Question: I have a custom TaskPane in Outlook. When the user toggles the visibility, I record it in the settings object so that the next time Outlook starts it will be shown/hidden as the user left it.
<URL> is raised in each of the following scenarios
1. The user clicks the X in the top right corner of the task pane
2. TaskPane.Visible is set in response to the user pressing a toggle button in the ribbon
3. The user presses the File menu button on the top left
The first two ways, the user clearly meant to hide the task pane. The third way the user was just trying to go to the menu screen (perhaps on their way to hit the Exit button).
Is there anyway to determine that the event was raised because of the File Menu? Any way to programatically determine if the File Menu is currently open?
Here's what I mean by the File Menu Screen:

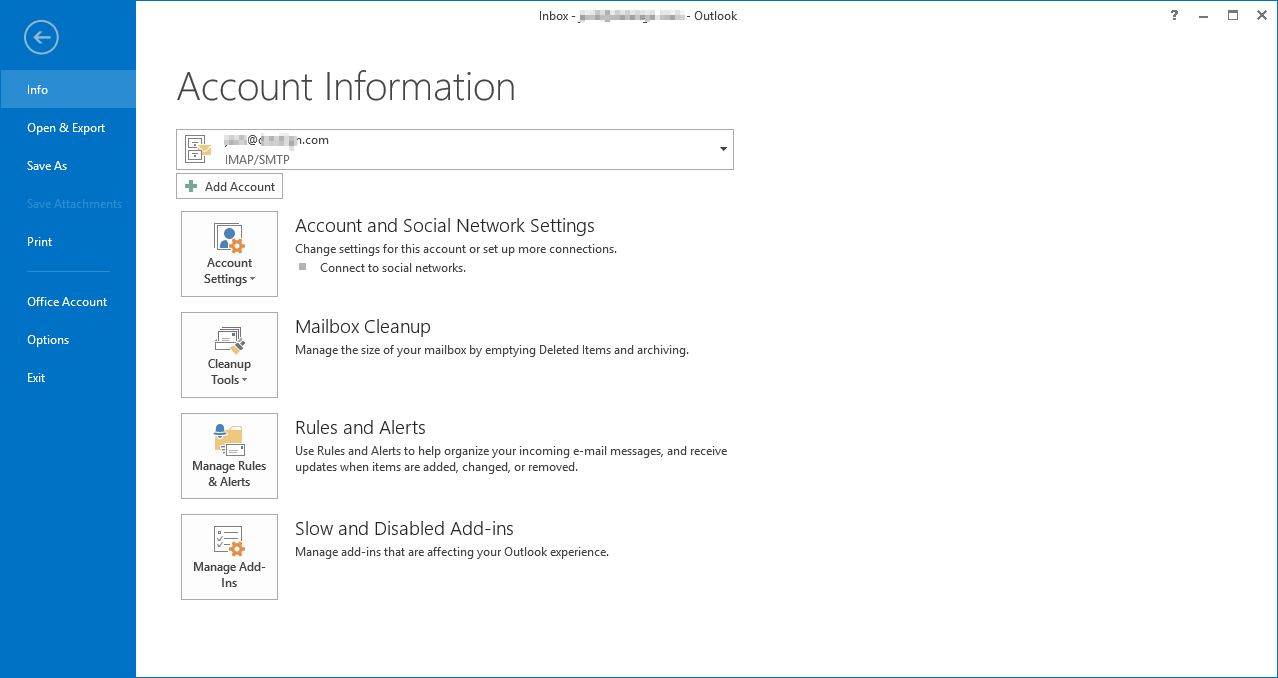
Answer: The Backstage UI provides two callbacks that can be used for tracking when the File menu is open and closed:
- -
The onShow attribute and the onHide attribute of the element can point to code that performs that kind of action.
'''
<backstage onShow="OnShow">
'''
See <URL> for more information.